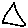
Label: triangle